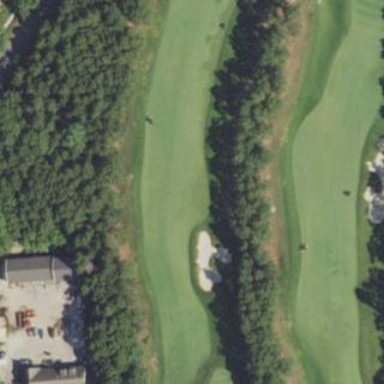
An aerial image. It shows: Golf fairway surrounded by grass.